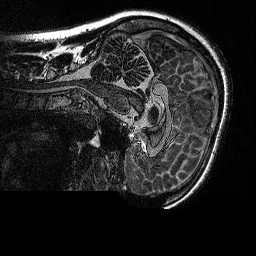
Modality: MP2RAGE
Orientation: sagittal
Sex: female
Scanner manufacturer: siemens
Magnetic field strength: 3 T
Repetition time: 5 s
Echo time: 0.00292 s